Question: Im sorry if this is a stupid question but ive been stuck on this for hours, the closest answer I got was from <URL> but the issue is not resolved.
Im getting data from checkboxes from a simple form. The forms action takes user to next page, I get the values from checkboxes using
'''
$event = $_Post['matchId'];
var_dump($event) confirms values has been received correctly(see image)
'''

The value of $event is an array so im doing the following
'''
foreach($event as $key => $eventId)
//some code
'''
All is working in the forloop however as soon as I click submit the isset() function gets trigered I get error:
Any idea what I am doing wrong here
Please let me know if you require more info
'''
$event= $_POST['matchId'];
var_dump($event);
foreach($event as $key => $eventId){
$sql = "Select * FROM events WHERE event_id = $eventId";
$result = mysql_query($sql);
$i=0;//counter
while($row=mysql_fetch_array($result)){
$team1 = $row['team1'];
$team2 = $row['team2'];
$id[$i]= $row['event_id'];
echo'<h3>'.$team1.' VS '.$team2.'</h3>';
echo'<select name="id[]">';
echo'<option value="'.$row['team1'].'">'.$team1.'</option>';
echo'<option value="'.$row['team2'].'">'.$team2.'</option>';
echo'</select>';
echo'By <select name="score[]">';
echo'<option value="1">1</option>';
echo'<option value="2">2</option>';
echo'<option value="3">3</option>';
echo'<option value="4">4</option>';
echo'<option value="5">5</option>';
echo'<option value="6">6</option>';
echo'<option value="7">7</option>';
echo'<option value="8">8</option>';
echo'<option value="9">9</option>';
echo'<option value="10">10</option>';
echo'<option value="11">11</option>';
echo'<option value="12">12</option>';
echo'<option value="13">13</option>';
echo'<option value="14">14</option>';
echo'<option value="15">15</option>';
echo'<option value="16">16</option>';
echo'<option value="17">17</option>';
echo'<option value="18">18</option>';
echo'<option value="19">19</option>';
echo'<option value="20">20</option>';
echo'</select>';
$i++;
}//while
}//for
echo'</legend></fieldset>';
echo'<input type="submit" class="buttono" value="Submit" name="submit" />';
echo'</form>';
echo'</div><!--news-->';
if(isset($_POST['submit'])){
$x=0;
foreach($_POST['id'] as $key => $winner){
$score = $_POST['score'][$key];
var_dump($score);
$winnerb = $id[$key];
echo($winner."-".$winnerb);
$sql="INSERT INTO picks(member_nr,event_id,pick,score)
VALUES('$userId','$winnerb','$winner','$score')";
mysql_query($sql) or trigger_error(mysql_error()." in ".$sql);
}//for
}//end isset
'''
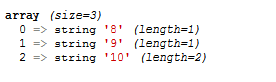
Answer: The error is on this part -
'''
$event= $_POST['matchId'];
var_dump($event);
foreach($event as $key => $eventId){
$sql = "Select * FROM events WHERE event_id = '$event'";
$result = mysql_query($sql);
.....
'''
'$_POST['matchId']' is not present. You should add a check for this like -
'''
if (!empty($_POST['matchId'])) { //fetch & display data }
else { //display some error or something like this }
'''
'$event' event is empty in this case as '$_POST['matchId']' is missing. So it is giving the error regarding 'foreach'.